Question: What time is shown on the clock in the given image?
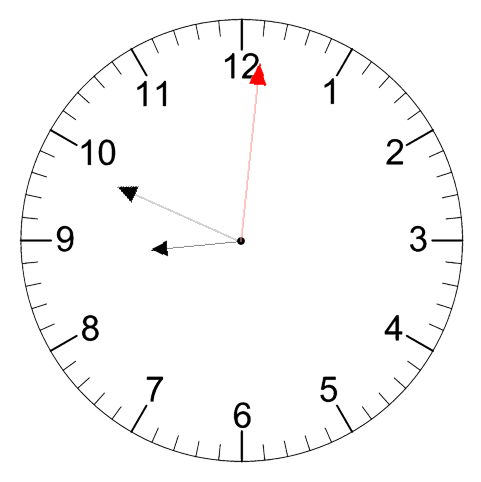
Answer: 08:49:01